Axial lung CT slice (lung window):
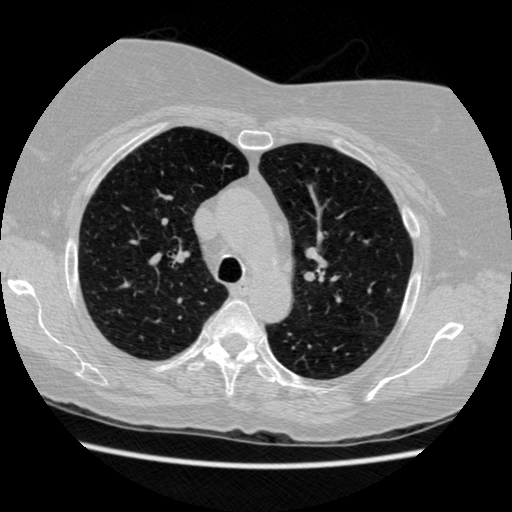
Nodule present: no